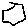
Label: hexagon